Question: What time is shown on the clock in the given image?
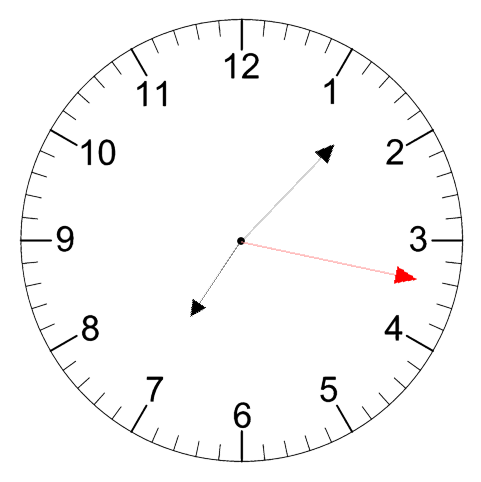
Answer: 07:07:17